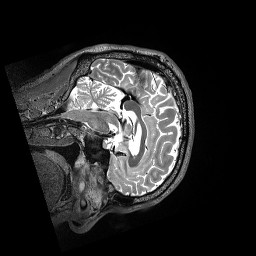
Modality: T2w
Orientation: sagittal
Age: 58
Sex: female